Current action and preconditions to check: path_clear

Your task: For each precondition in the list above, predict whether it will hold at this action.

Consider the current scene as observed from the mobile robot's camera, and analyze the predicted future states of all dynamic agents (e.g., people, animals, vehicles, or any moving entities) within the NEXT SECOND.

IMPORTANT: Only answer "very likely" if you are absolutely certain—based on strong, clear evidence—that a dynamic agent will violate the precondition in the predicted future state. Do NOT answer "very likely" for unlikely, ambiguous, or low-probability risks.

Ask yourself for each precondition: Is there a high probability, with clear and convincing evidence, that the predicted future states of any dynamic agent will interfere with the predicted future state of the currently executing action within the NEXT SECOND, causing that precondition to fail?

Assess the risk level based on these predictions. Use "likely" or "very likely" if motions create a clear risk of interference.

Use "neutral" or "improbable" if agents are nearby but their predicted paths are clearly diverging or non-conflicting.

Failure Risk Categories: "very improbable", "improbable", "neutral", "likely", "very likely"

Answer Format: Output ONLY the probability_of_failure value from these categories: "very improbable", "improbable", "neutral", "likely", "very likely"

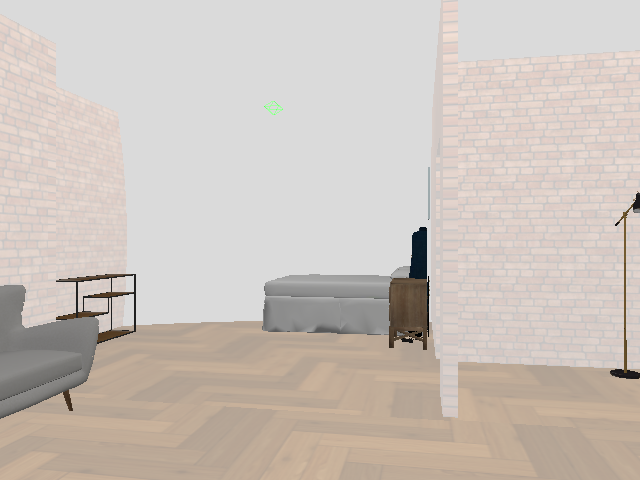

Answer: very improbable